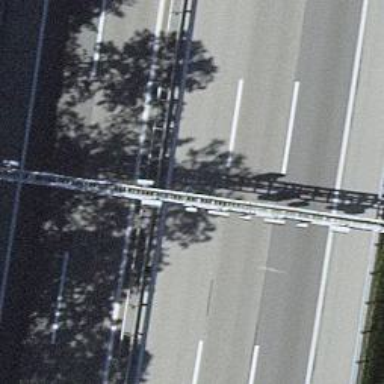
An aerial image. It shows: Gantry structure.